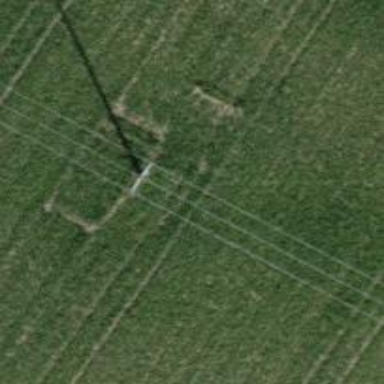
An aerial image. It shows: Minor power line with three cables.